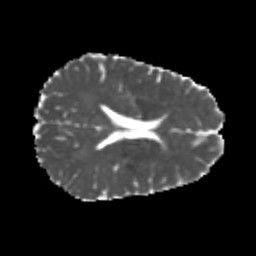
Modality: MD
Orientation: axial
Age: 20
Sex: male
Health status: healthy
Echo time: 0.074 s